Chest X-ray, PA view. Patient: 41 years old, sex M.
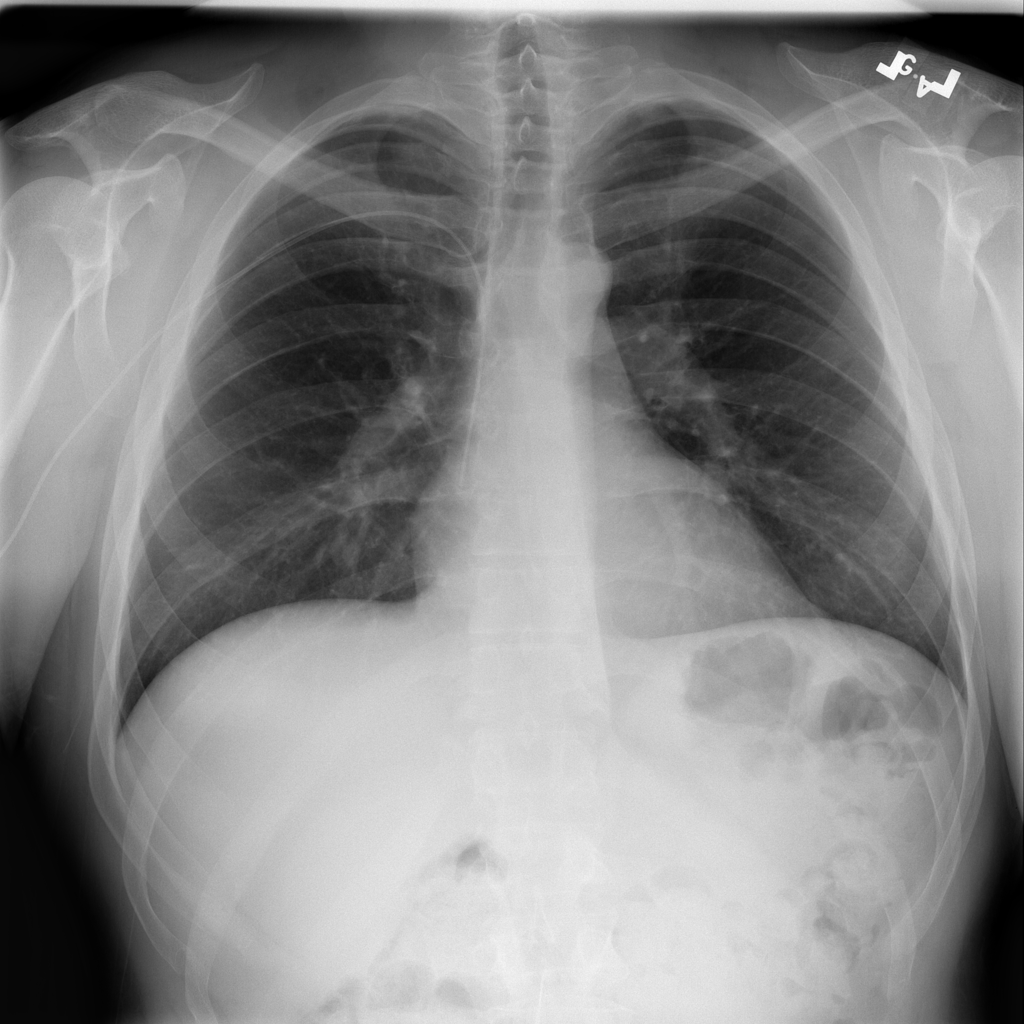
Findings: No Finding